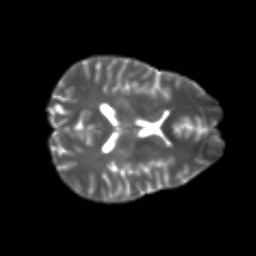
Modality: T2w
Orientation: axial
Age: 24
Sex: female
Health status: healthy
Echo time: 0.074 s